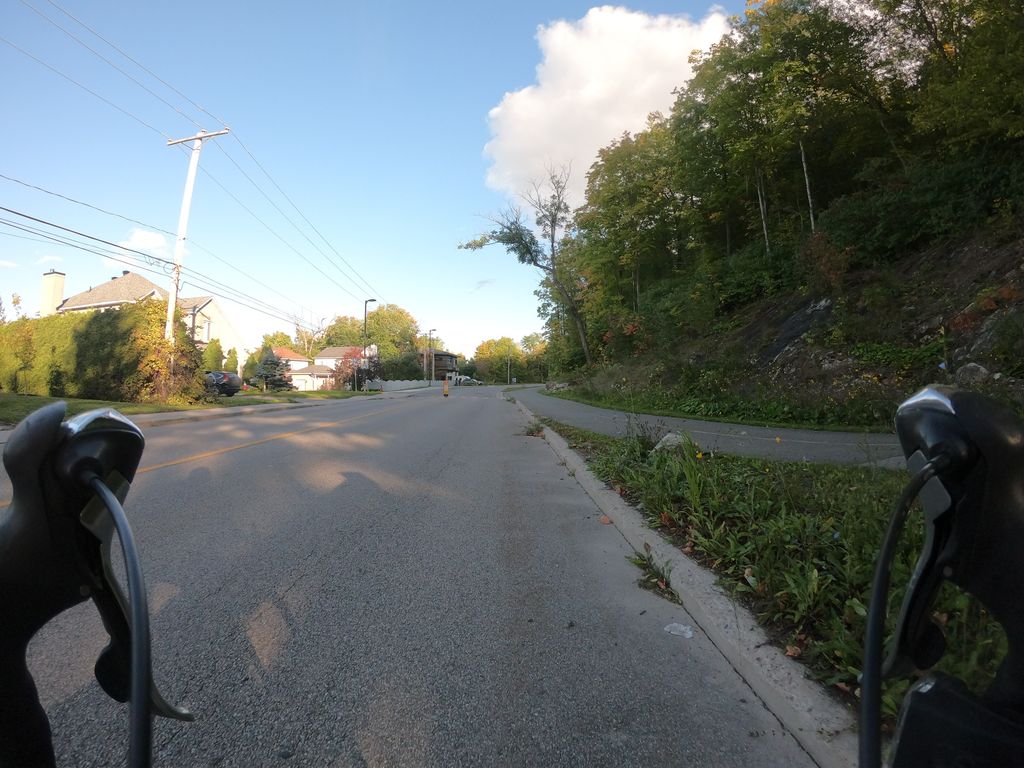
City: ottawa-gatineau